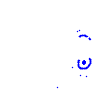
Particle: proton